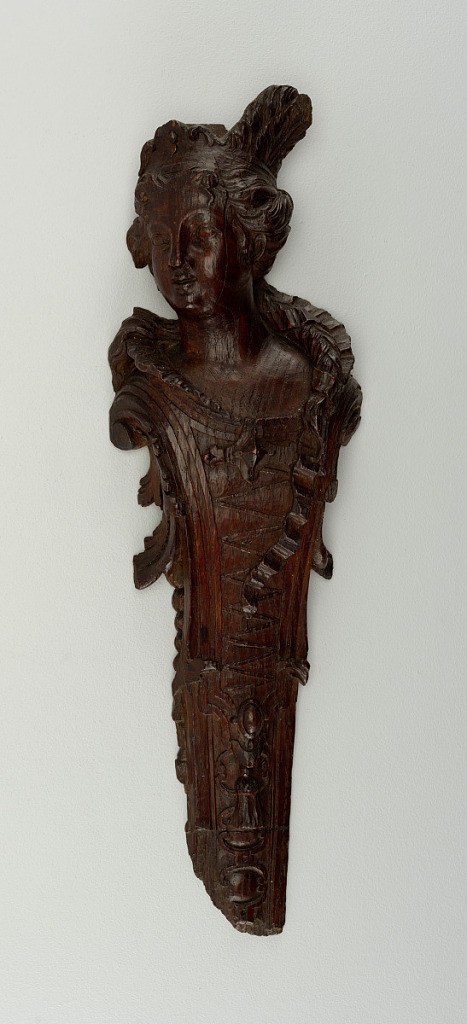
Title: pilaster
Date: ca. 1730
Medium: wood (oak)
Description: Figure in a gaine. Head turned to left.